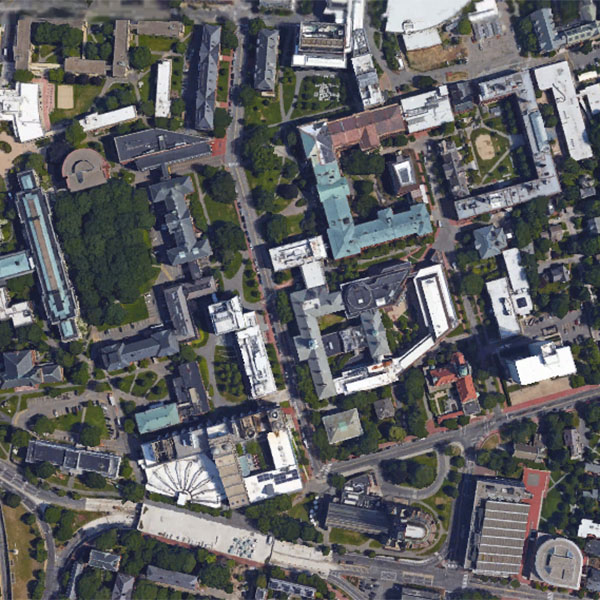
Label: School